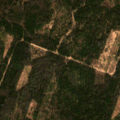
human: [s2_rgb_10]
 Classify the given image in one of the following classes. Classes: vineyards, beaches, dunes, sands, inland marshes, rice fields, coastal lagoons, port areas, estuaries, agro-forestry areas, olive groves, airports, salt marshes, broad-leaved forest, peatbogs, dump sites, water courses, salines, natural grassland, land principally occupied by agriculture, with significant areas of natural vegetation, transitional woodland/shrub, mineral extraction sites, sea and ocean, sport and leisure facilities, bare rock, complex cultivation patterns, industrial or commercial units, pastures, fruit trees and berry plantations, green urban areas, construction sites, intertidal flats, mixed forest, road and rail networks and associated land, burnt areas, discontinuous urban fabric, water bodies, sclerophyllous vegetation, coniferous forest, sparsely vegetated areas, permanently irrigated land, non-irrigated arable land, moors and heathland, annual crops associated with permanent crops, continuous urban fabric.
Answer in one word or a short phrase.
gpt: coniferous forest, mixed forest